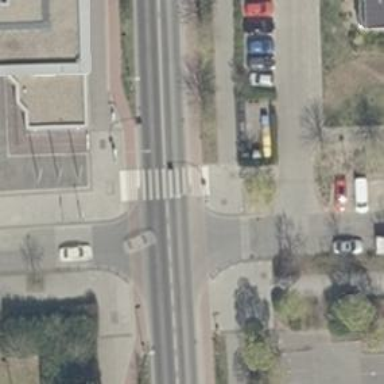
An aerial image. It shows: Unmarked crossing on the road.